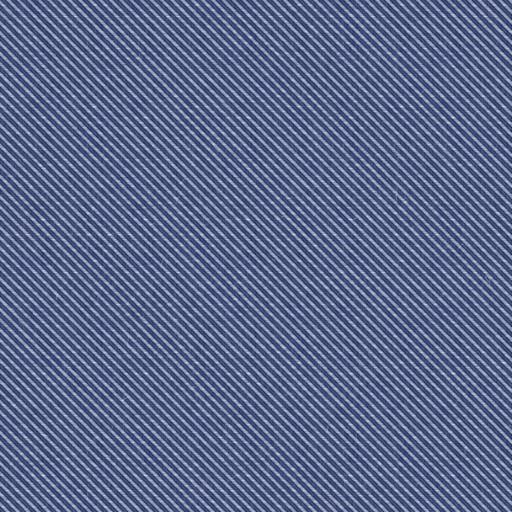
Tags: blue fabric striped stripes white